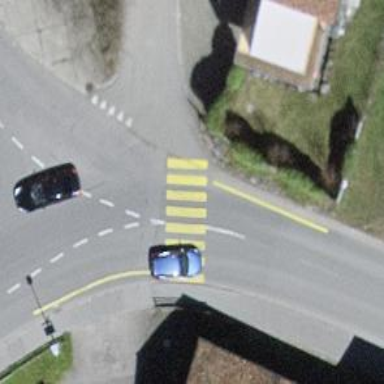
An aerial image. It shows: Uncontrolled zebra crossing on the road.